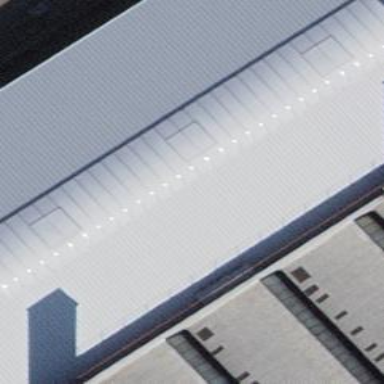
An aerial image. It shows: Industrial building with round roof shape.